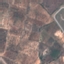
Label: PermanentCrop